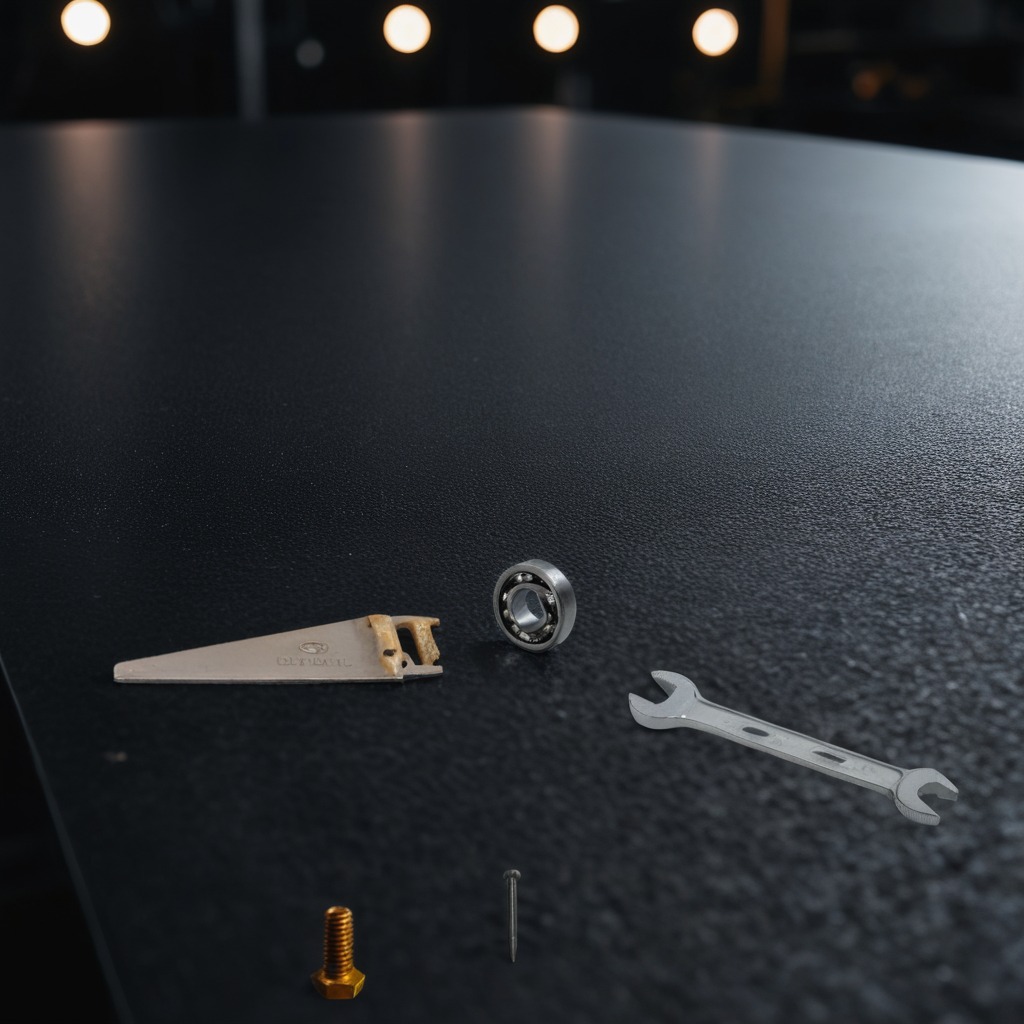
A ball bearing, a machine screw, an iron nail, a handheld metal saw, and a wrench are lying on the clean granite tabletop covered with a black rubber mat inside a workshop at night dim ambient light soft shadows worn but beneath the mat.